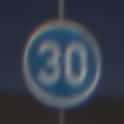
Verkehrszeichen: VorgeschriebeneMindestgeschwindigkeit
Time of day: Midday
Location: Outdoor (Nature)
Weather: Clear
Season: NotSpecified
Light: Natural